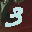
Label: 3